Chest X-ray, PA view. Patient: 42 years old, sex M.
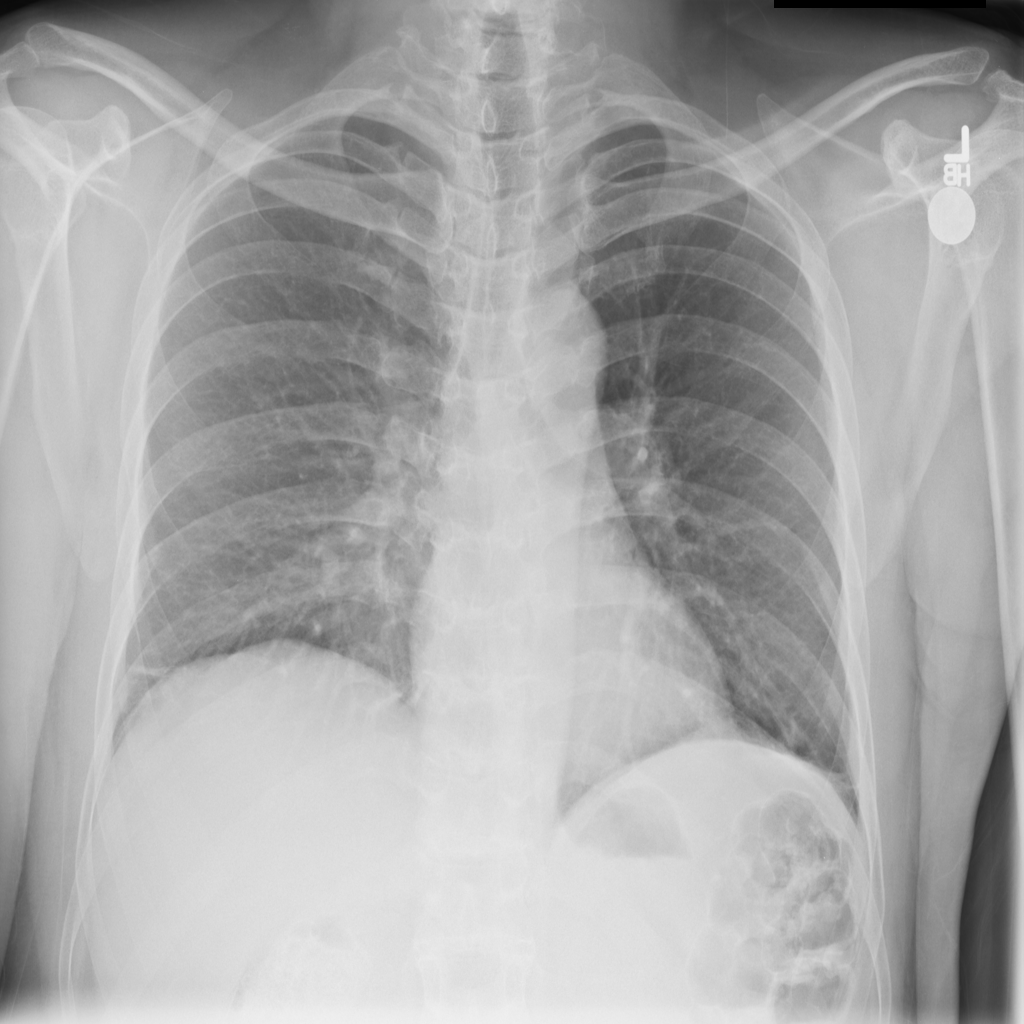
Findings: Atelectasis, Consolidation